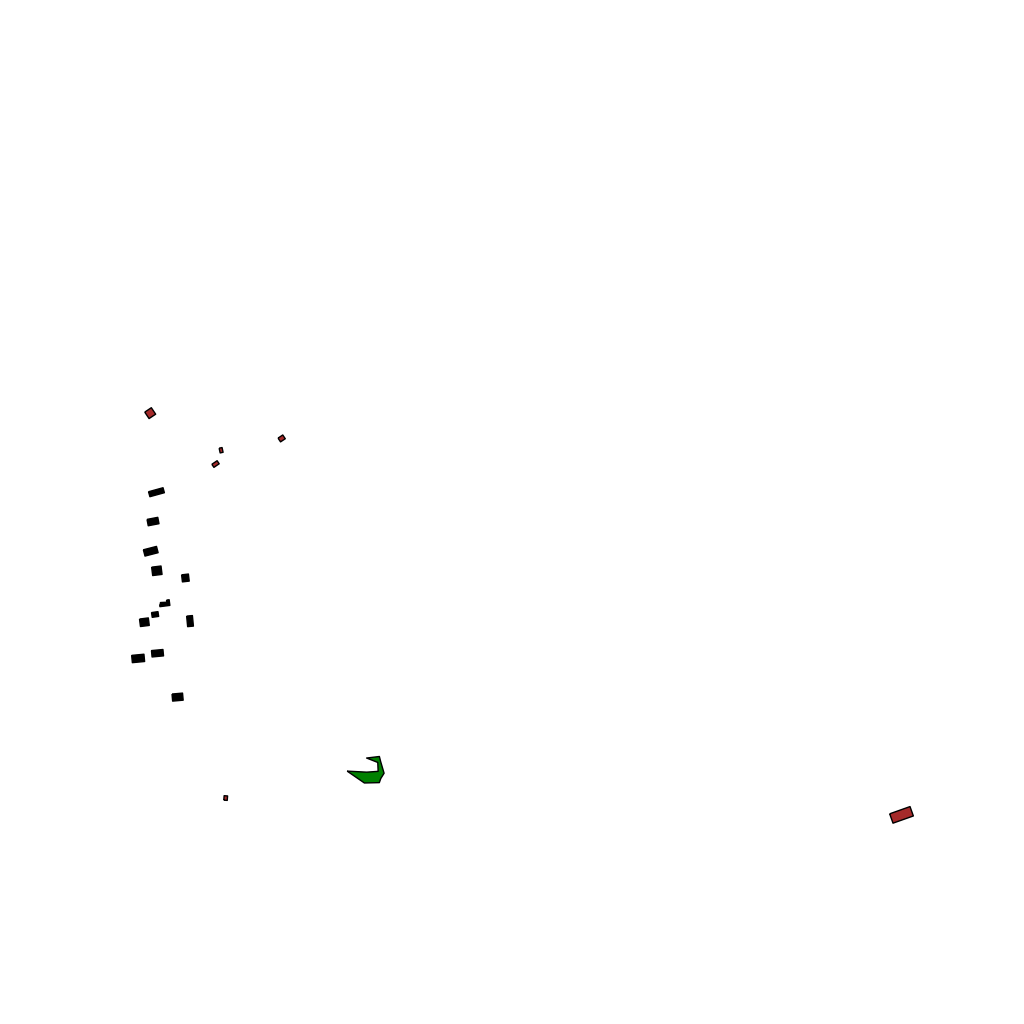
Tags: overhead vector_map, business, industrial, recreation, residential, special, individual_rise, low_rise, density_1, Building, Facility, Park, 1.0 km²